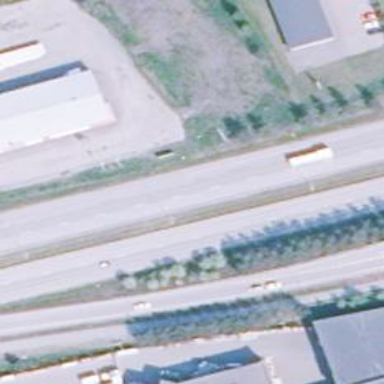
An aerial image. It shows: Asphalt road designated as trunk highway.